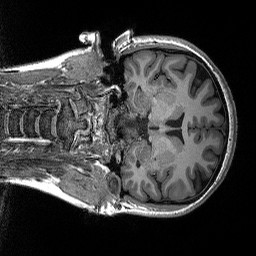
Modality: T1w
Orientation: coronal
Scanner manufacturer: siemens
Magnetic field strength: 3 T
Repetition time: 2.3 s
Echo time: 0.00298 s